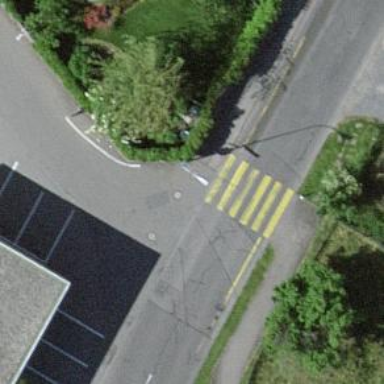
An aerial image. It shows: Uncontrolled road crossing.